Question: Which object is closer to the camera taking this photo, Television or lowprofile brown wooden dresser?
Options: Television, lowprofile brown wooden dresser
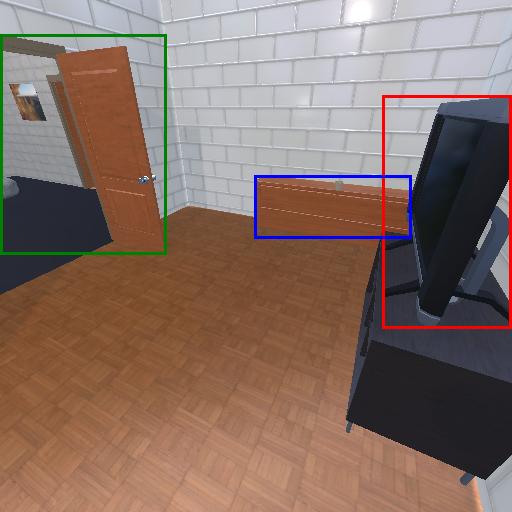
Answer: Television